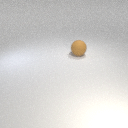
large brown rubber sphere